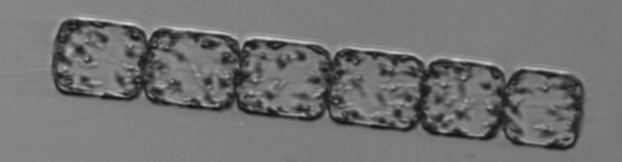
Label: Lauderia_annulata